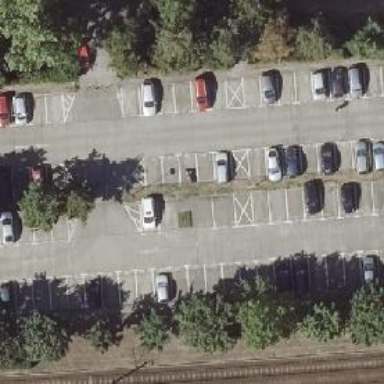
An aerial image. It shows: Parking aisle with concrete surface.